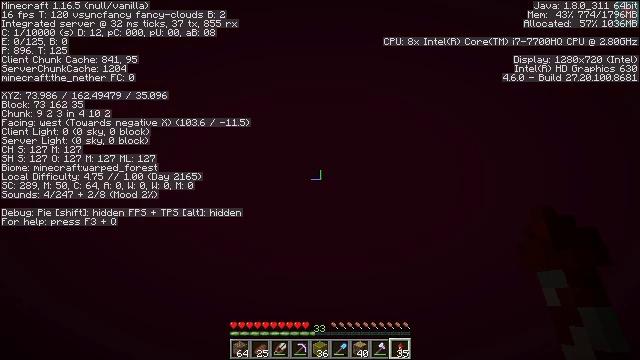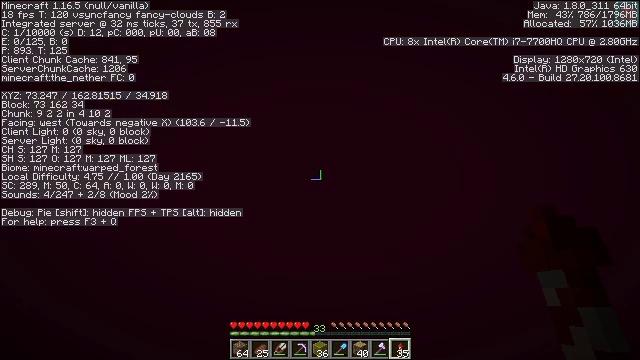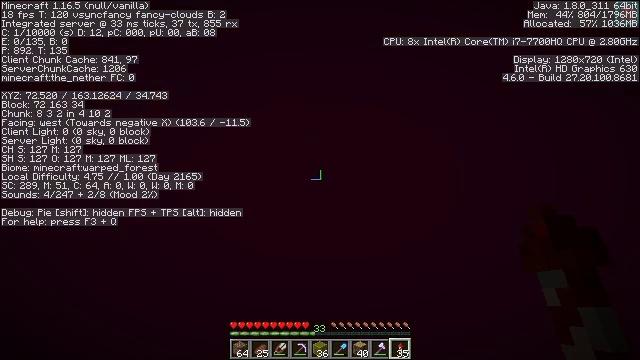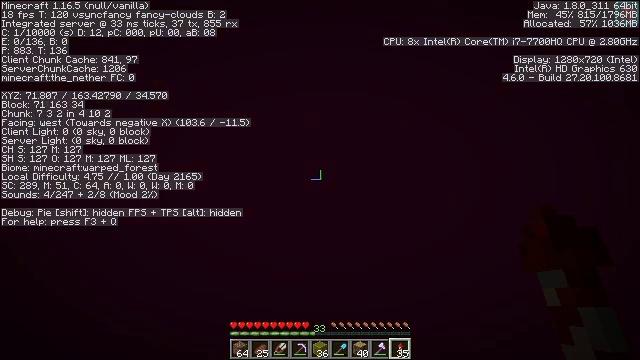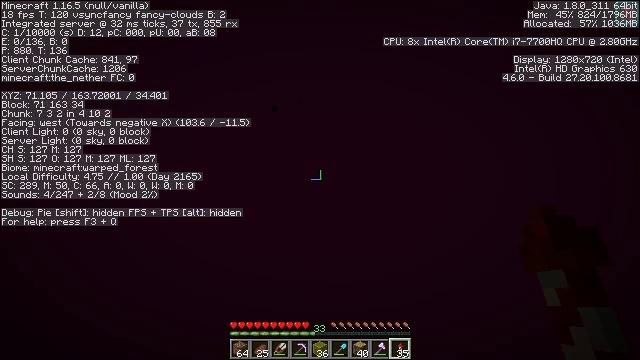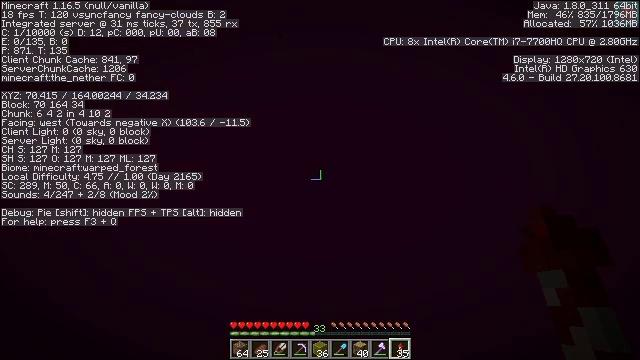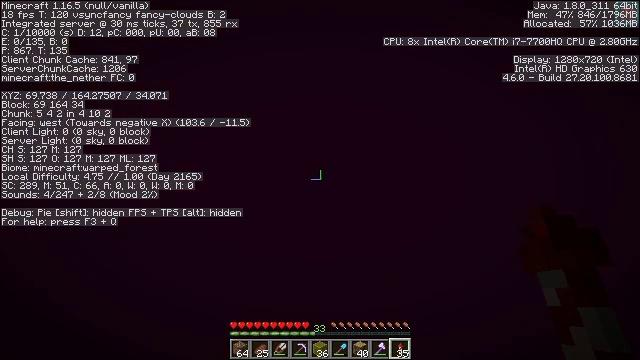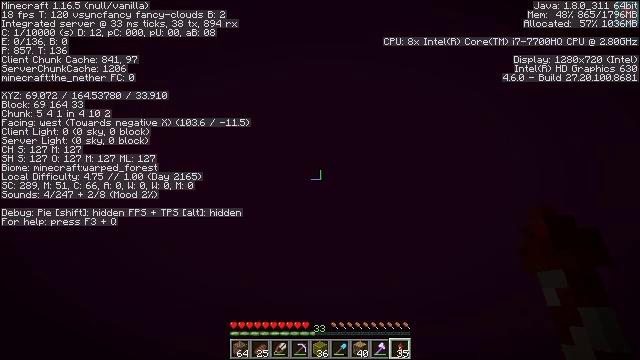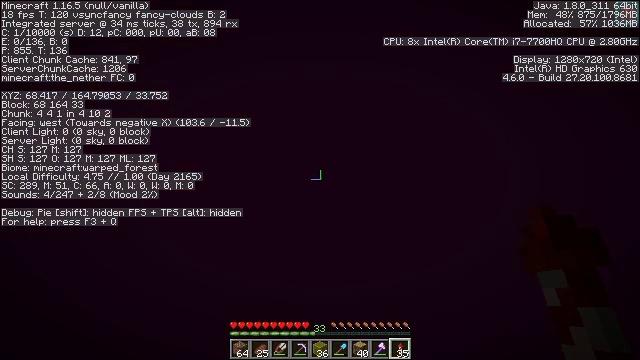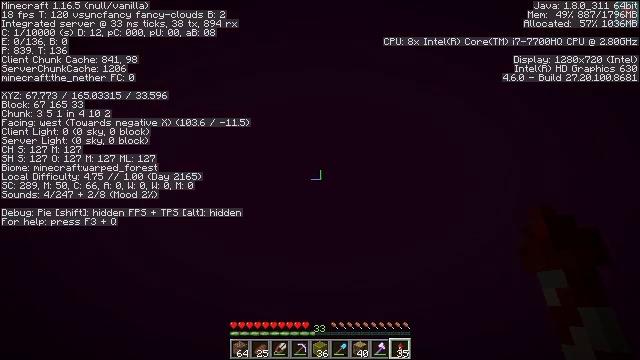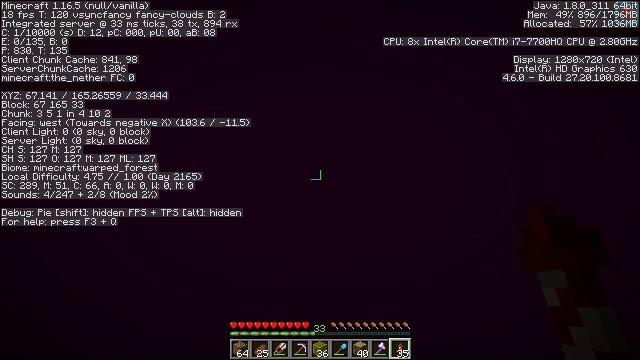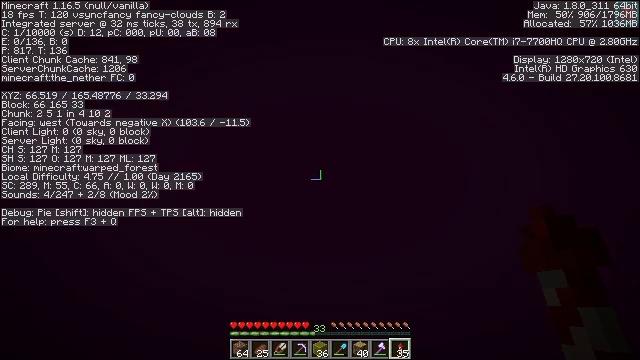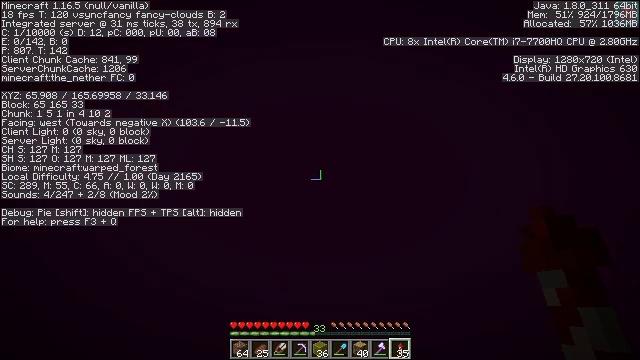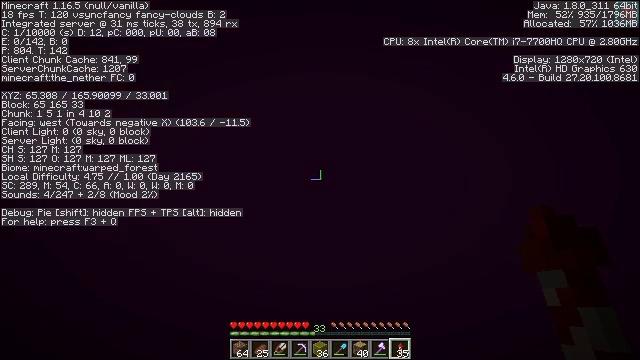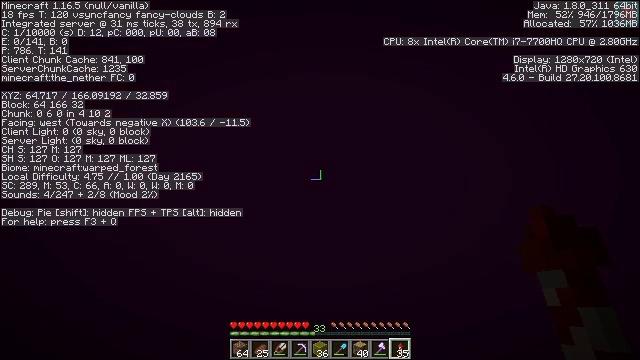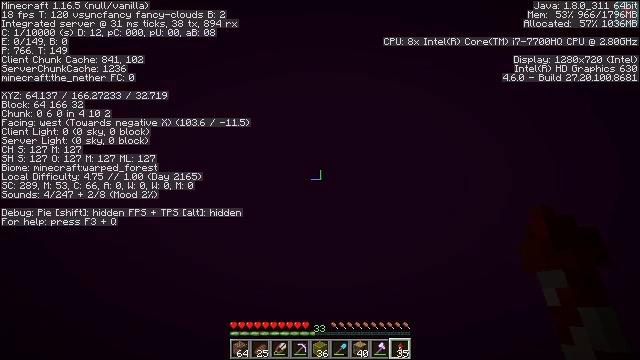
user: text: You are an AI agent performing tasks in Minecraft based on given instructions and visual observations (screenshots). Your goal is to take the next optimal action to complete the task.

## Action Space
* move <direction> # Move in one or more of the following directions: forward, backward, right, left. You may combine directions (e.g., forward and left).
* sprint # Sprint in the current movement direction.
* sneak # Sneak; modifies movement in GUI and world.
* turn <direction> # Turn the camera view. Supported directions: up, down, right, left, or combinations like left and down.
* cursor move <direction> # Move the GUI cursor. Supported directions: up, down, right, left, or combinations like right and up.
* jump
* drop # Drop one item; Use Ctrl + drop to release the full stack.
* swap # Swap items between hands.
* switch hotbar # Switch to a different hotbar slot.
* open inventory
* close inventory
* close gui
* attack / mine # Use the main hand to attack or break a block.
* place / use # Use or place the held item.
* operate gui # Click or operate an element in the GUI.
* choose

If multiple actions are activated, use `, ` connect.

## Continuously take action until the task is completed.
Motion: motion action
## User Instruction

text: Create a honeycomb block using the crafting table.
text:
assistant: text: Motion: attack / mine
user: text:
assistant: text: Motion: attack / mine
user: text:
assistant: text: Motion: attack / mine
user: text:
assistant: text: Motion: attack / mine
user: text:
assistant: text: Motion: attack / mine
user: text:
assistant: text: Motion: attack / mine
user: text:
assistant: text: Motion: attack / mine
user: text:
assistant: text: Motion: attack / mine
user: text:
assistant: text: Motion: attack / mine
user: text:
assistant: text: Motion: attack / mine
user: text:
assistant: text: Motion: attack / mine
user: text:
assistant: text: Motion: attack / mine
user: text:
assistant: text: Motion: attack / mine
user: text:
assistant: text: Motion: attack / mine
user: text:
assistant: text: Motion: attack / mine
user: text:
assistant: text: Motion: attack / mine
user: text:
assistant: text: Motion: attack / mine
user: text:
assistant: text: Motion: turn down, attack / mine
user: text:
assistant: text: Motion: turn right and down, attack / mine
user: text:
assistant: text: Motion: turn right and down, attack / mine
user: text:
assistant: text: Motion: attack / mine
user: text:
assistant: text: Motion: attack / mine
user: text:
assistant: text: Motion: attack / mine
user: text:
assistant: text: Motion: attack / mine
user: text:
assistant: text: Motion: turn down, attack / mine
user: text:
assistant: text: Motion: turn right and down, attack / mine
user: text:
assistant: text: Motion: turn right and down, attack / mine
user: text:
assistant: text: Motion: turn right and down, attack / mine
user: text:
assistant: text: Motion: turn right and down, attack / mine
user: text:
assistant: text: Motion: turn right and down, attack / mine